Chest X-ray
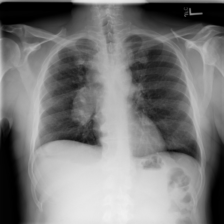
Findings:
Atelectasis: negative
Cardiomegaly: negative
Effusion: negative
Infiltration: negative
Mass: positive
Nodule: negative
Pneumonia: negative
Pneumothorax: negative
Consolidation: negative
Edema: negative
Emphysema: negative
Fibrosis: negative
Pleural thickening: negative
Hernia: negative